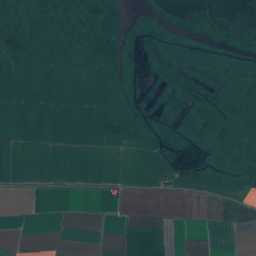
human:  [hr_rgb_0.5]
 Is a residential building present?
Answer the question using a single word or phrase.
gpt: yes

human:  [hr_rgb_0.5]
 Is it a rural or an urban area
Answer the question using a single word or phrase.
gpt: rural

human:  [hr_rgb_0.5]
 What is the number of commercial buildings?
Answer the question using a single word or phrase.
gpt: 0

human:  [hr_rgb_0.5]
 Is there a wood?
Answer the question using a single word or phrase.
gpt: yes

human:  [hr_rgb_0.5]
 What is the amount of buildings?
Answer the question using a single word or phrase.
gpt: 2

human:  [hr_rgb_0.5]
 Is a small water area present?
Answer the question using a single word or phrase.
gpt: yes

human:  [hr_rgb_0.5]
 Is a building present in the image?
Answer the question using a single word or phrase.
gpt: yes

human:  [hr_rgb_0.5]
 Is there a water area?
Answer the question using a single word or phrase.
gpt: yes

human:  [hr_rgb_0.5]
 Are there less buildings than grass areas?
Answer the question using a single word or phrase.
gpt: yes

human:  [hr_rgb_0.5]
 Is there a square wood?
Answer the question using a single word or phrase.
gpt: yes

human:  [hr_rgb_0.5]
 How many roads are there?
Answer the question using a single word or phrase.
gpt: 35

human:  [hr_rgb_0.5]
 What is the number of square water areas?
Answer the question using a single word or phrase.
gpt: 0

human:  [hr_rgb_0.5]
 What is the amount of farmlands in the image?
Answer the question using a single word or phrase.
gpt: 12

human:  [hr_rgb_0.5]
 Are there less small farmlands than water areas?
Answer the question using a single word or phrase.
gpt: yes

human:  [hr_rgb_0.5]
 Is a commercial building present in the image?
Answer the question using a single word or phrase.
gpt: no

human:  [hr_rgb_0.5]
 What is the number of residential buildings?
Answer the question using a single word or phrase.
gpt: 2

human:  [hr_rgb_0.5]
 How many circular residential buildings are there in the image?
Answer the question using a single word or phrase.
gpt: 1

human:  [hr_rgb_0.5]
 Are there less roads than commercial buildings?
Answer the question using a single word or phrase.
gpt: no

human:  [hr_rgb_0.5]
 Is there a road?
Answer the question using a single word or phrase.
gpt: yes

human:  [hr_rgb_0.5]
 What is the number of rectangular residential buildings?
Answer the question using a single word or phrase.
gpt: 1

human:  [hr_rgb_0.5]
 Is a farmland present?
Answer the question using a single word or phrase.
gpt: yes

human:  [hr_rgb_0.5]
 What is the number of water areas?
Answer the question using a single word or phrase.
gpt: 31

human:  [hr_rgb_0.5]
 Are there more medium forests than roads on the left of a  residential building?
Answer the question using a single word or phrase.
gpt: no

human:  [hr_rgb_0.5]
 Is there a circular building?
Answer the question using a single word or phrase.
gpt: yes

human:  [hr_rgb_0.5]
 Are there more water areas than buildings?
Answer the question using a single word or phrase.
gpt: yes

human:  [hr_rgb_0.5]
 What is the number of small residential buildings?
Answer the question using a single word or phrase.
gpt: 1

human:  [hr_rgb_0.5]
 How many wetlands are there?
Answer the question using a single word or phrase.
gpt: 2

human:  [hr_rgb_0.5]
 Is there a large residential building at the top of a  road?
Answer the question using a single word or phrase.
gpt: no

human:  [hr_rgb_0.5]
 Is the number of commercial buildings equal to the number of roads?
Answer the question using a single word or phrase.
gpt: no

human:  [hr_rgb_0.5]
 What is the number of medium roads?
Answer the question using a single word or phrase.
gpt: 0

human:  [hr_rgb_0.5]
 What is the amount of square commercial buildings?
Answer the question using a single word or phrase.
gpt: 0

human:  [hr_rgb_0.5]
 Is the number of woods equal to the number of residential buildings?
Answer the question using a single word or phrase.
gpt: no

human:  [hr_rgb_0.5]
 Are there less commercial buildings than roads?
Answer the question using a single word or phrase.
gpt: yes

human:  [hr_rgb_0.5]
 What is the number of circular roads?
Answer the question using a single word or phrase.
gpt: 0

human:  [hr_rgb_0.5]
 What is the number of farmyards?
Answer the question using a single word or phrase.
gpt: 1

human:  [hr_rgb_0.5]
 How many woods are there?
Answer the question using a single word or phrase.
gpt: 20

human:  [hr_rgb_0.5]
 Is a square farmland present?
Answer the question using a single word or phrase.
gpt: no

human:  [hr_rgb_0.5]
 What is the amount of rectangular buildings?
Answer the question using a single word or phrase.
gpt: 1

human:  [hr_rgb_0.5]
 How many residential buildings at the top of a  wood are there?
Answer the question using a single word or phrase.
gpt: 0

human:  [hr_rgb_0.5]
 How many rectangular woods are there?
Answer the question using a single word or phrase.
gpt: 2

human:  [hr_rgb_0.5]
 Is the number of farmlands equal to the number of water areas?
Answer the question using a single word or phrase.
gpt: no

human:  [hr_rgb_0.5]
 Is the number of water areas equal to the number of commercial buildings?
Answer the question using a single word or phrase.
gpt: no

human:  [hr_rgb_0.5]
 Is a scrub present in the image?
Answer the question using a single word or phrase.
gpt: yes

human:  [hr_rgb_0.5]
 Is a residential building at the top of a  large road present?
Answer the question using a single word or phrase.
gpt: no

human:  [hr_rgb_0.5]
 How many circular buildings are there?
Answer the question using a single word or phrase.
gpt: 1

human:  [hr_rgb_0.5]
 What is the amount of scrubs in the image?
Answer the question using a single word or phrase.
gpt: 12

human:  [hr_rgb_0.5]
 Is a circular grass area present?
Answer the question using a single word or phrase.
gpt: no

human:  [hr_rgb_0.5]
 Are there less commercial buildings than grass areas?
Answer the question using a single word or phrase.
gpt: yes

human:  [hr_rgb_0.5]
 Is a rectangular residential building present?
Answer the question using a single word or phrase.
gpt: yes

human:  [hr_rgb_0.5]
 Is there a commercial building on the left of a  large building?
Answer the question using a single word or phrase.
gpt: no

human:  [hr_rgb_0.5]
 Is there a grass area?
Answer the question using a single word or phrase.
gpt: yes

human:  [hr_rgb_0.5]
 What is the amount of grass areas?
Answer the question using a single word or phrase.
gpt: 16

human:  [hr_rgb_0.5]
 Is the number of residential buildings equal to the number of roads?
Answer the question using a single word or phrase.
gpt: no

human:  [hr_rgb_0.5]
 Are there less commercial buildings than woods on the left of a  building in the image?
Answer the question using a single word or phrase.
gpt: yes

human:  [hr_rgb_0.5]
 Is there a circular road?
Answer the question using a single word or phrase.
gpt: no

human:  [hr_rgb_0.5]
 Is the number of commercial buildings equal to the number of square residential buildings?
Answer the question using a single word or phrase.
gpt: no

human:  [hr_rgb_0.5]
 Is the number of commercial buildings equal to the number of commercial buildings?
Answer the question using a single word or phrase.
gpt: yes

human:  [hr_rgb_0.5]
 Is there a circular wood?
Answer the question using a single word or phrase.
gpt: yes

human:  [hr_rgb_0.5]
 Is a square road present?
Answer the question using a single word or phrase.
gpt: no

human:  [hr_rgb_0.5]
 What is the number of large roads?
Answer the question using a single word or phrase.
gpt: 0

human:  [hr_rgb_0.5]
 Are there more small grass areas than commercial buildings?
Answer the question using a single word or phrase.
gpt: yes

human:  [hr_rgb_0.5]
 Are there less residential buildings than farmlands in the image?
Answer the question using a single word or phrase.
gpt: yes

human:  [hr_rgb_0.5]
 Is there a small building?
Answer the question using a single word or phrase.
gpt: yes

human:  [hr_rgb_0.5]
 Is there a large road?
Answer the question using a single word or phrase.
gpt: no